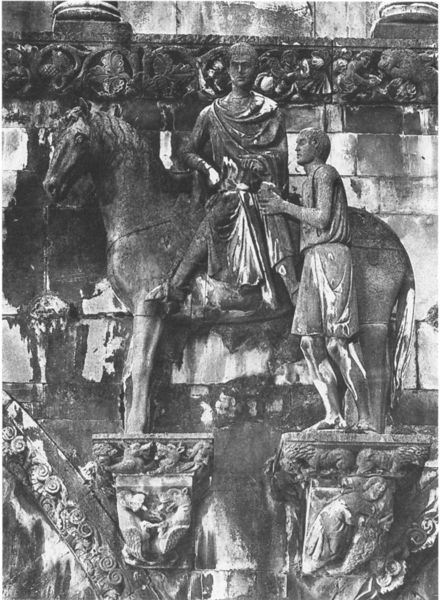
Titel: Reiterstandbild hl. Martin
Standort: Lucca, S. Martino (EU - I)
Schlagwörter: blätter, dunkel, mann, schatten, umhang, menschen, männer, schwarz, blüten, tiere, muster, ornament, rock, jung, arm, sockel, stehen, stein, steine, kirche, gewand, mantel, gotik, pferd, pony, reiter, skulptur, statue, huf, relief, seitlich, mauer, ornamente, junge, foto, fotografie, antike, ruß, barfuß, schwarzweiss, schwert, herrscher, ritter, rom, flecken, fries, sims, jüngling, antik, toga, maul, mittelalter, bettler, heiliger, löwe, arabesken, sklaven, römisch, standbild, betteln, reiterstandbild, martin, samariter, sankt, teilen, matel, knappe, gehilfe, uimhang